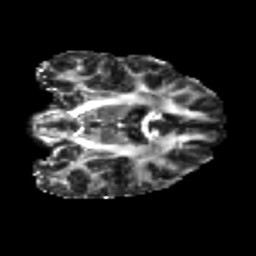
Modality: FA
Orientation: coronal
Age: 21
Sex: male
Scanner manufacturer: siemens
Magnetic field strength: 3 T
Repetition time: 3.5 s
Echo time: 0.104 s